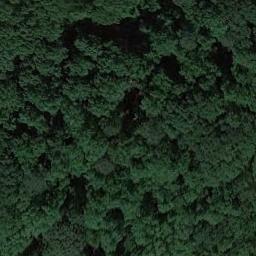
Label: forest